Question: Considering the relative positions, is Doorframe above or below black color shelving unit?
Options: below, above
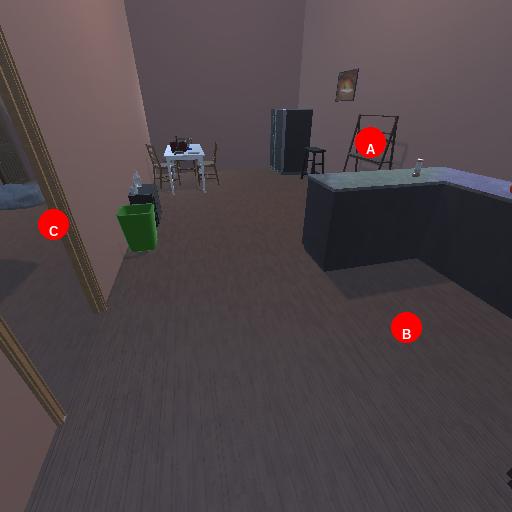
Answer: below